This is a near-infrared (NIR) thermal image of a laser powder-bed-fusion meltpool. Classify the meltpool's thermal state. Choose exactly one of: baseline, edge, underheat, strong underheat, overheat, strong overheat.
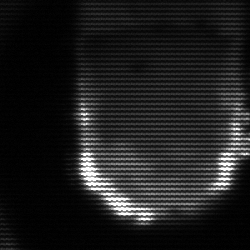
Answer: baseline